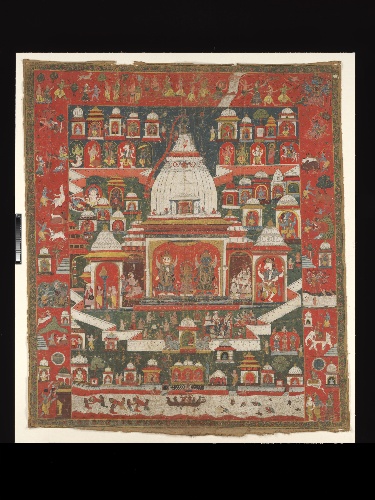
Date: early 18th century
Classification: Paintings
Medium: Opaque pigments on cotton
Culture: Nepal
Dimensions: Image: 72 7/8 × 62 1/2 in. (185.1 × 158.7 cm)
Framed: 78 × 68 × 2 in. (198.1 × 172.7 × 5.1 cm)
Department: Asian Art
Credit line: Purchase, Joseph Pulitzer Bequest, Gift of Bette-Ann and William Spielman, by exchange, Richard Greenbaum and The Miriam and Ira D. Wallach Foundation Funds, and funds from various donors, 2019
Accession year: 2019
Repository: Metropolitan Museum of Art, New York, NY